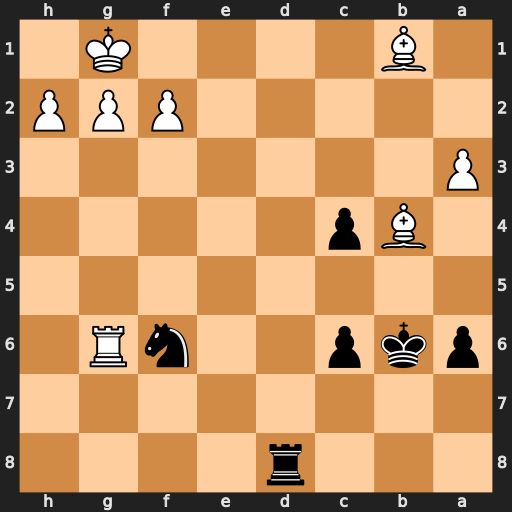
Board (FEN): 3r4/8/pkp2nR1/8/1Bp5/P7/5PPP/1B4K1
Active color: b
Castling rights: -
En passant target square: -
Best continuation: Rd1+ Be1 Rxe1#